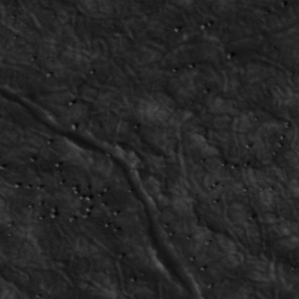
Label: non_frost